Question: I am trying Codeigniter Email Class but it is not working or May be, I am making mistakes with configuration or something else. please fix it and inform me someone what I should do. I am having a problem with the codeigniter email class.
This is the screenshot after sending the form data to the controller.

View:
'''
<h4>Send Your Feedback</h4>
<form action="<?php echo base_url('front/feedBack') ?>" enctype="multipart/form-data" method="post" class="form-horizontal">
<div class="form-group">
<label for="Name" class="col-sm-3 control-label">Name<span>*</span></label>
<div class="col-sm-9">
<input type="text" name="senderName" class="form-control" id="Name" placeholder="Name">
</div>
</div>
<div class="form-group">
<label for="Phone" class="col-sm-3 control-label">Phone no<span>*</span></label>
<div class="col-sm-9">
<input type="text" name="senderPhone" class="form-control" id="Phone" placeholder="Phone no">
</div>
</div>
<div class="form-group">
<label for="Email" class="col-sm-3 control-label">Email<span>*</span></label>
<div class="col-sm-9">
<input type="text" name="senderEmail" class="form-control" id="Email" placeholder="Email">
</div>
</div>
<div class="form-group">
<label for="Subject" class="col-sm-3 control-label">Subject</label>
<div class="col-sm-9">
<input type="text" name="senderSubject" class="form-control" id="Subject" placeholder="Subject">
</div>
</div>
<div class="form-group">
<label for="Message" class="col-sm-3 control-label">Message<span>*</span></label>
<div class="col-sm-9">
<textarea name="senderMsg" class="form-control" id="Message" cols="30" rows="5" placeholder="Message"></textarea>
</div>
</div>
<div class="form-group">
<label for="inputPassword" class="col-sm-3 control-label"></label>
<div class="col-sm-9">
<button type="submit" class="btn btn-default btn-lg btn-block">Send Message</button>
</div>
</div>
</form>
'''
Controller:
'''
public function feedBack()
{
$this->load->library('email');
$config['protocol'] = 'smtp';
$config['smtp_host'] = 'host8.registrar-servers.com';
$config['smtp_port'] = '465';
$config['smtp_timeout'] = '30';
$config['smtp_user'] = 'info@dewbn.com';
$config['smtp_pass'] = 'myPass';
$config['charset'] = 'utf-8';
$config['crlf'] = '
'; //should be "
"
$config['newline'] = '
'; //should be "
"
$config['mailtype'] = 'html'; // or html
$config['validation'] = TRUE; // bool whether to validate email or not
$this->email->initialize($config);
$senderName = $this->input->post('senderName');
$senderPhone = $this->input->post('senderPhone');
$senderEmail = $this->input->post('senderEmail');
$senderSubject = $this->input->post('senderSubject');
$senderMsg = $this->input->post('senderMsg');
$this->email->from($senderEmail, $senderName);
$this->email->to('bablukpik@gmail.com');
$this->email->subject($senderSubject);
$this->email->message($senderMsg);
if($this->email->send()) {
echo "Success!";
//return true;
} else {
echo "Failure!";
//return false;
}
}
'''
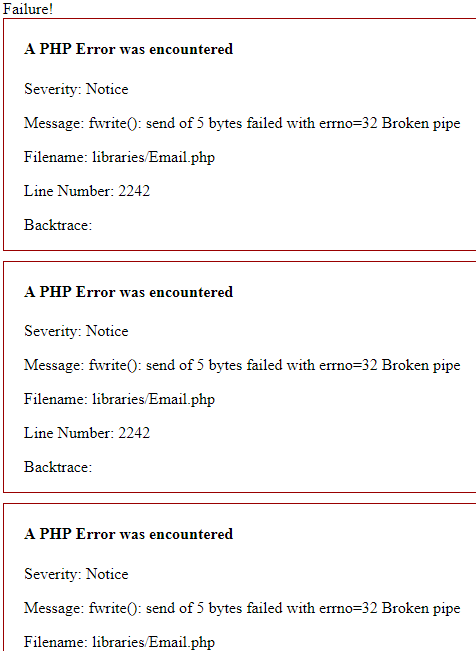
Answer: Try this :
'''
$config = Array(
'protocol' => 'smtp',
'smtp_host' => 'test1@gmail.com',
'smtp_port' => 2525,
'smtp_user' => 'gmailusername',
'smtp_pass' => 'password',
'mailtype' => 'html',
'charset' => 'iso-8859-1'
);
$config['wordwrap'] = TRUE;
$config['mailtype'] = 'html';
$THIS->email->initialize($config);
$THIS->email->set_newline("
");
$body = str_replace(array('{LOGO_IMAGE}'),array($logo_image),$body);
$body.= email_footer();
$body = '<div style="width:700px;float:left;">'.$body.'</div>';
if (!empty($from))
{
$from_name = !empty($from_name) ? $from_name : SITE_NAME;
$from = !empty($from) ? $from : 'noreply@test.com';
$THIS->email->from($from, $from_name);
}
else
{
$THIS->email->from('noreply@test.com', $from_name);
}
if (!empty($to))
{
$THIS->email->to($to);
}
if (!empty($cc))
{
$THIS->email->cc($cc);
}
if (!empty($bcc))
{
$THIS->email->cc($bcc);
}
$THIS->email->subject($subject);
$THIS->email->message($body);
if (!empty($attachment))
{
if (is_array($attachment))
{
foreach ($attachment as $val)
{
$THIS->email->attach($val);
}
}
else
{
$THIS->email->attach($val);
}
}
if ($THIS->email->send())
{
return TRUE;
}
else{
echo $THIS->email->print_debugger();
exit;
}
'''
Mark it accepted if it works.